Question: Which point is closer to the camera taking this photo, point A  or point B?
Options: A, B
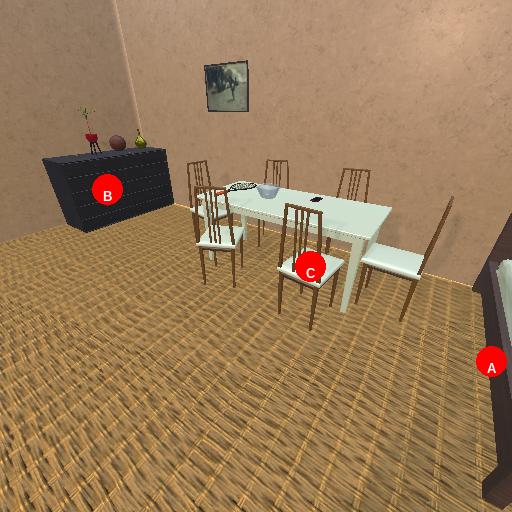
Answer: A